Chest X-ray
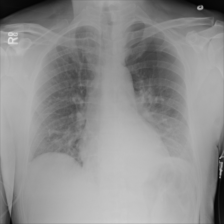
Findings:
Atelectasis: positive
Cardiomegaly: negative
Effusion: negative
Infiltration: negative
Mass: negative
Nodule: negative
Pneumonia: negative
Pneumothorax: negative
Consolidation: negative
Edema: negative
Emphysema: negative
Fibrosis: negative
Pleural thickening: negative
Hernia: negative